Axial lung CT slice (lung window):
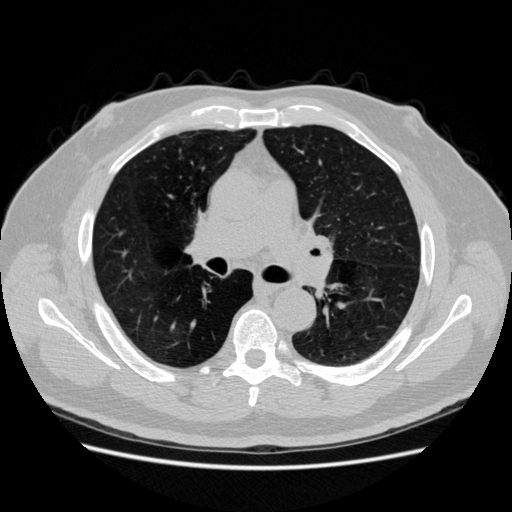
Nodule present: no